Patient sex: M
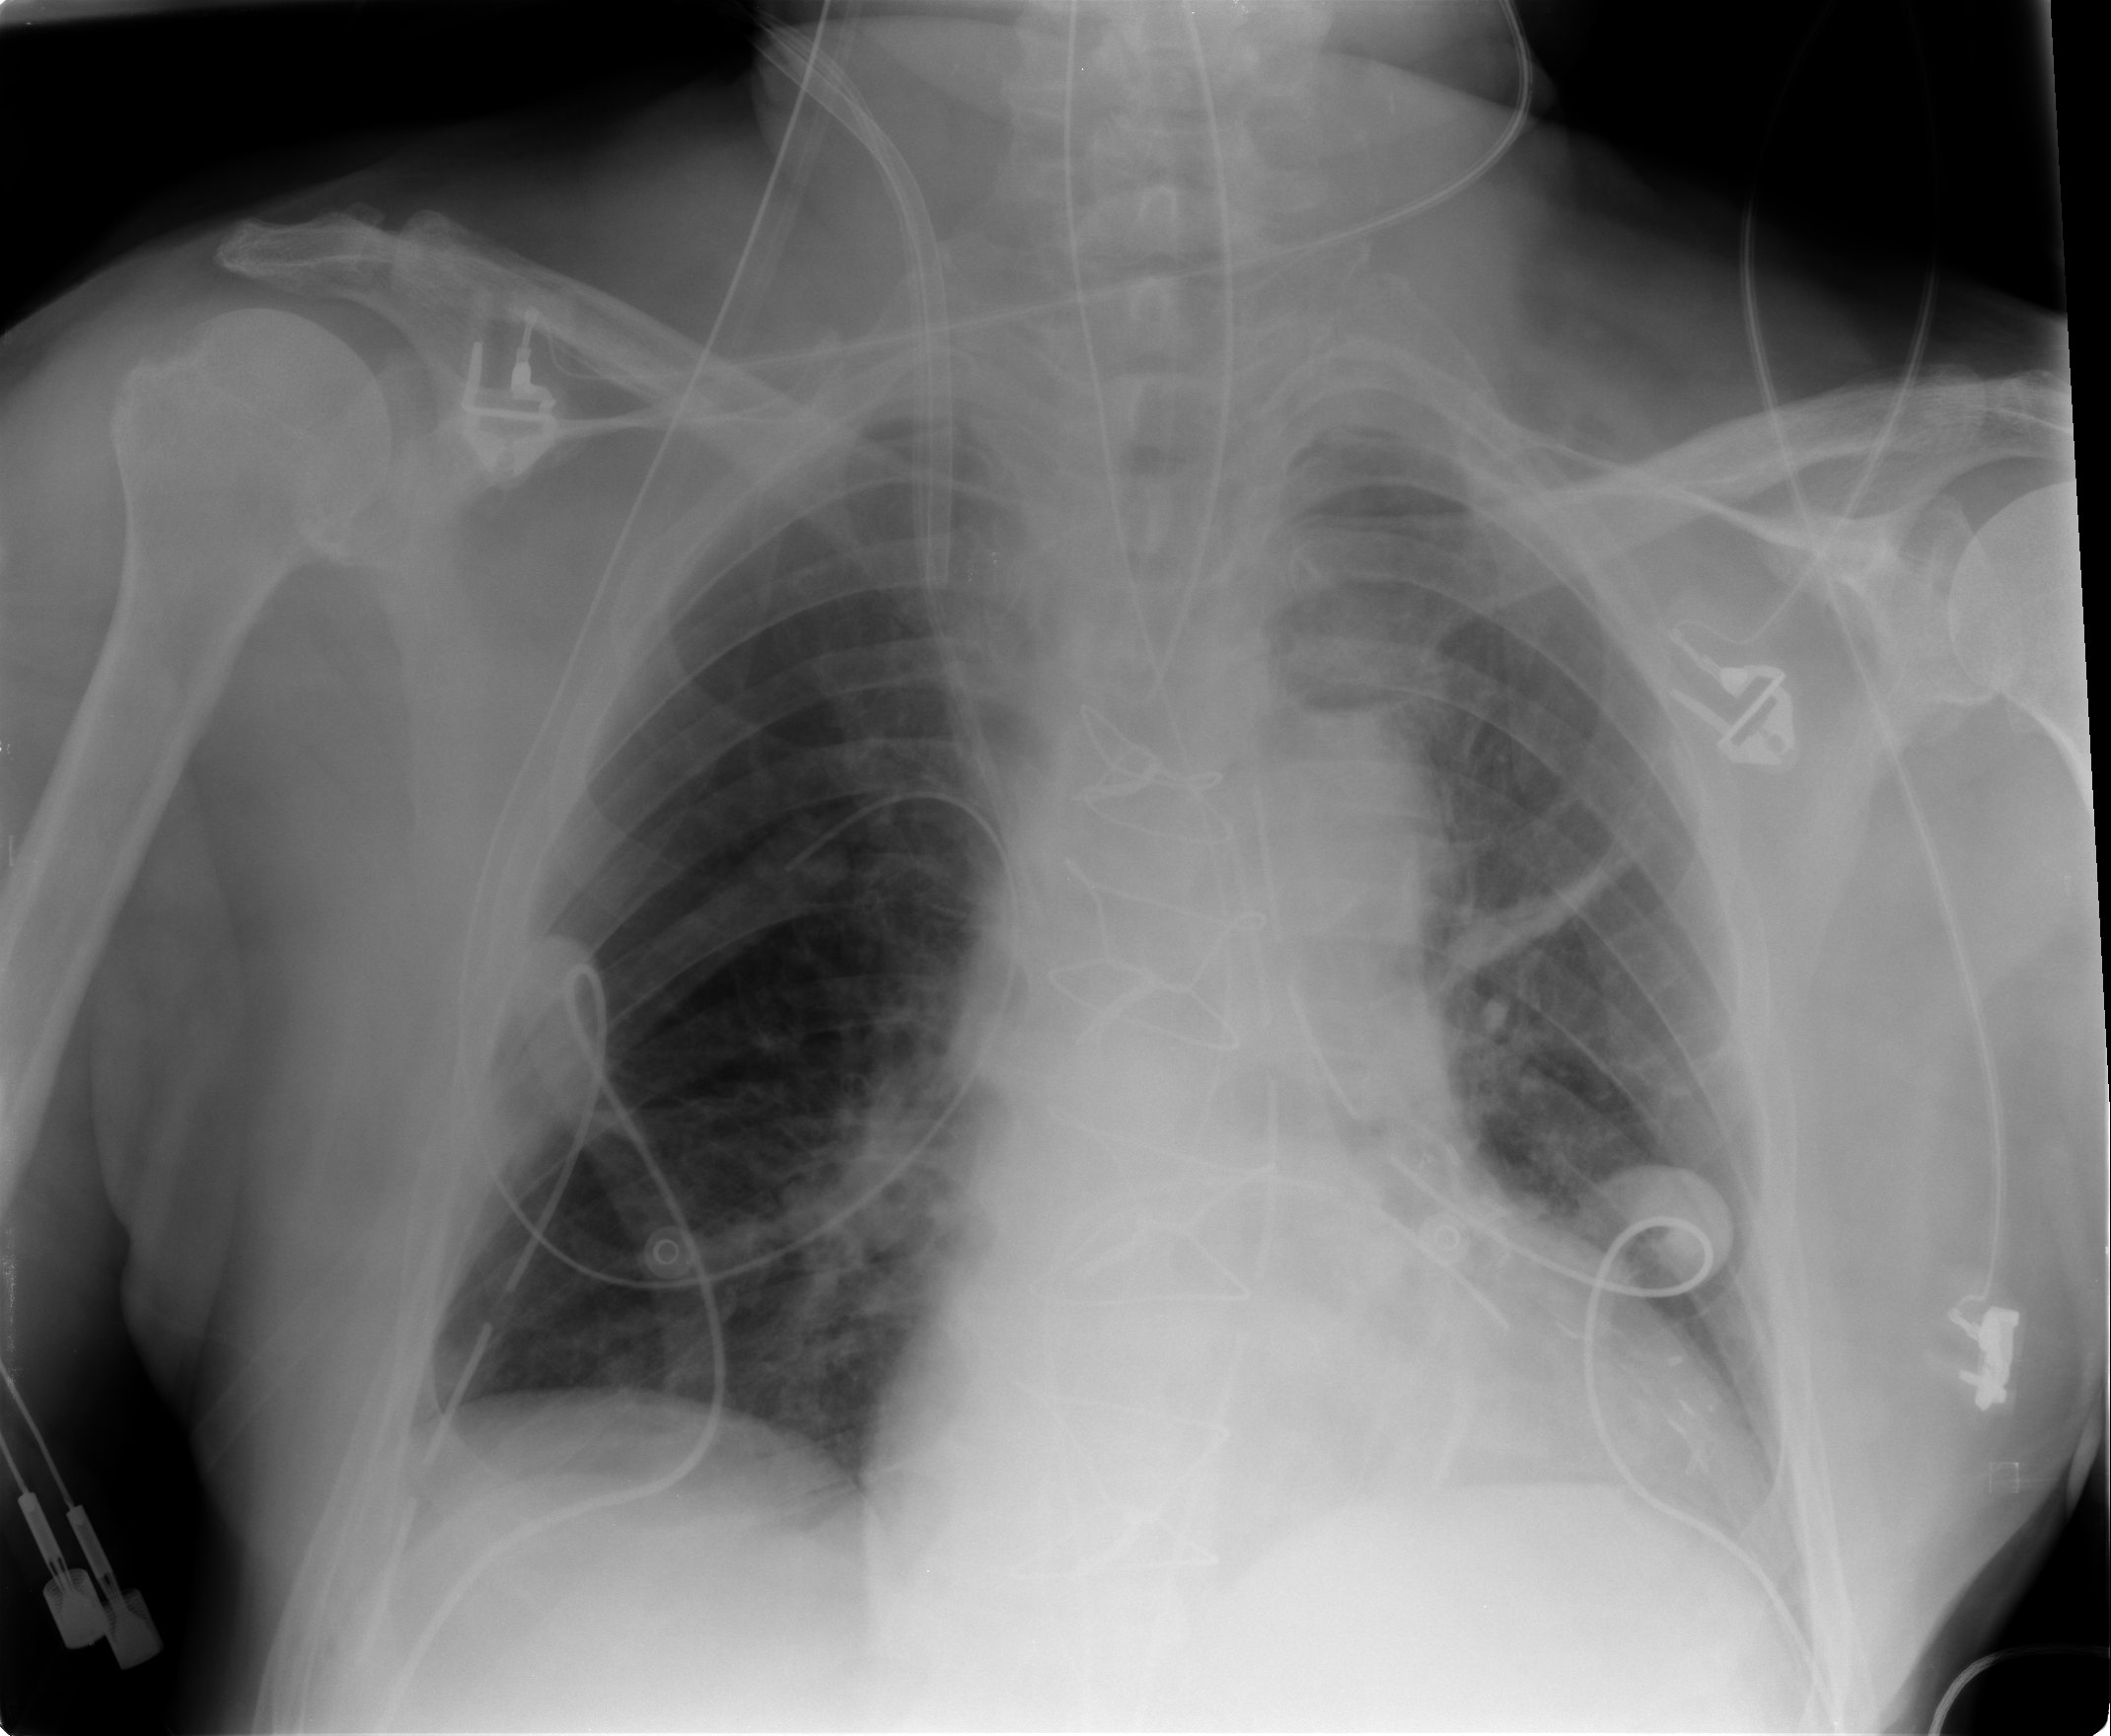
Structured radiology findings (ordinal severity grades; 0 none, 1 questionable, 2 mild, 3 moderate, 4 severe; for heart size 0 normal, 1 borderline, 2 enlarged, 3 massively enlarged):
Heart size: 0
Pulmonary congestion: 0
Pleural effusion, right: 0
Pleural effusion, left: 0
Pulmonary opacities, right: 0
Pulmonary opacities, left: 0
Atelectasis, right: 1
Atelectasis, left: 2